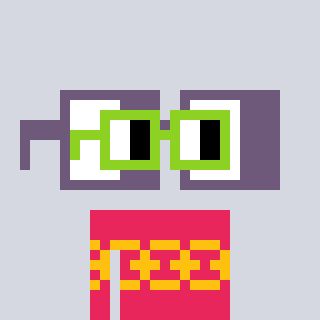
a pixel art character with square light green glasses, a glasses-shaped head and a redpinkish-colored body on a cool background